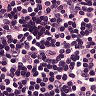
Metastatic tissue present: no